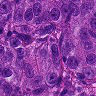
Metastatic tissue present: yes